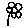
Label: flower